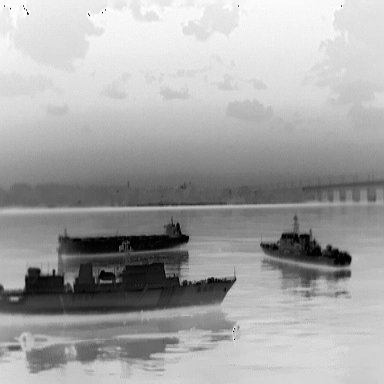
There are two warships in the infrared image.